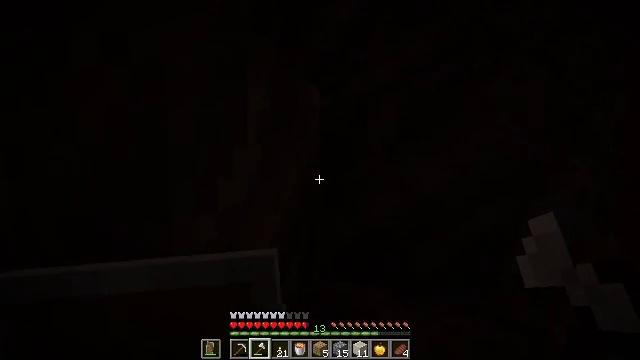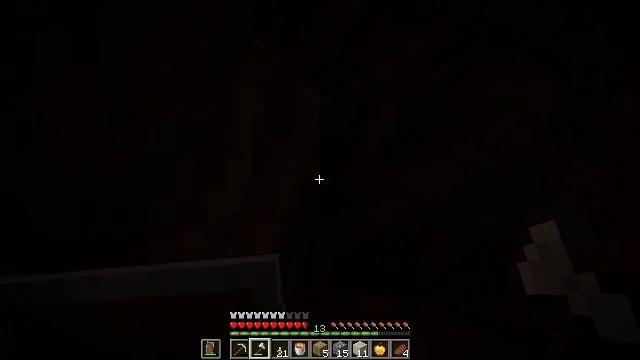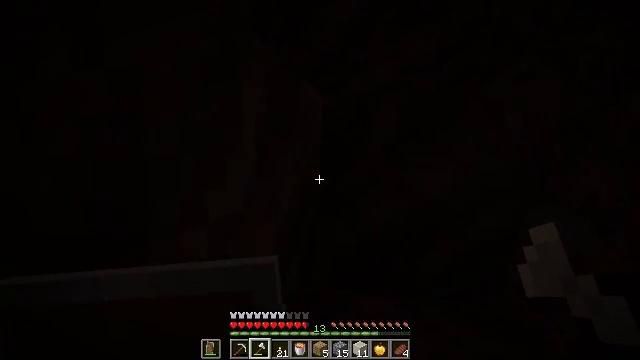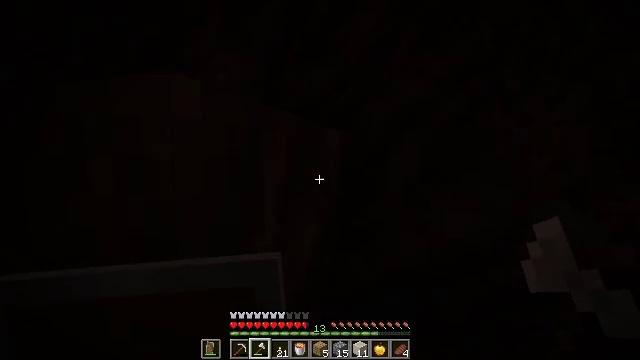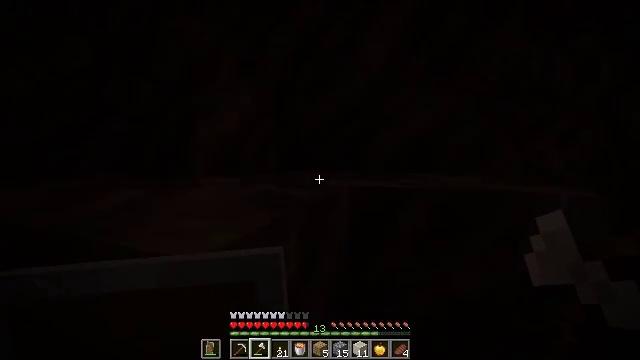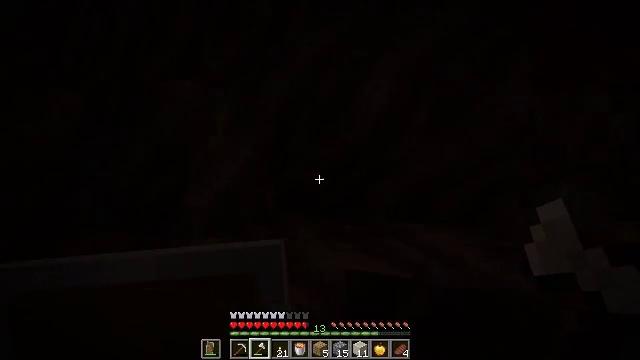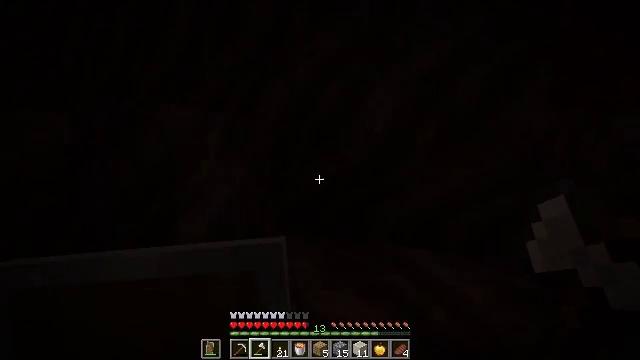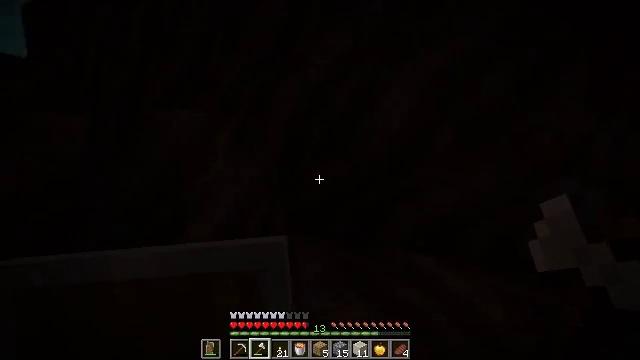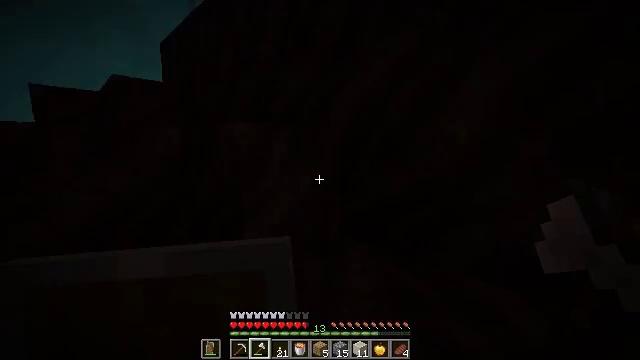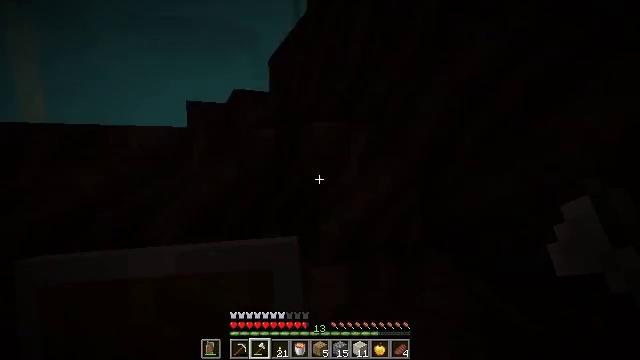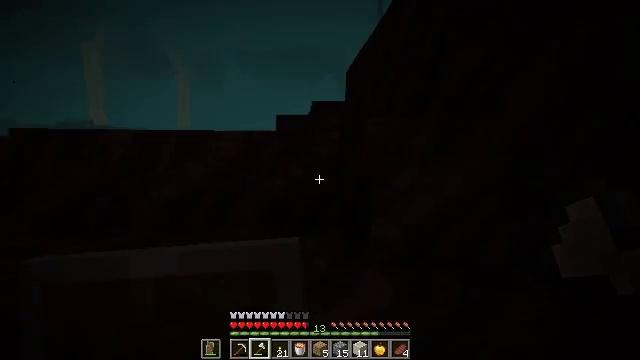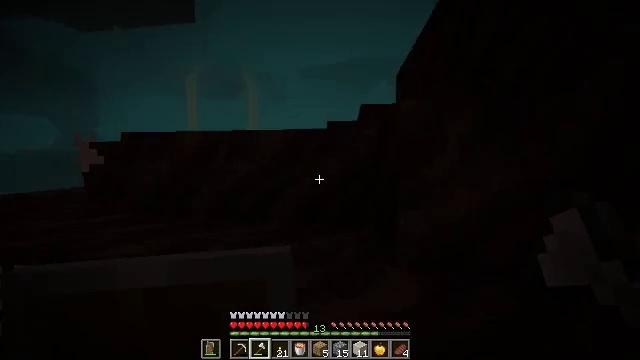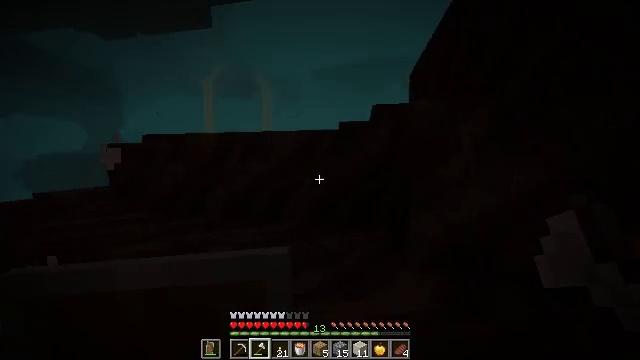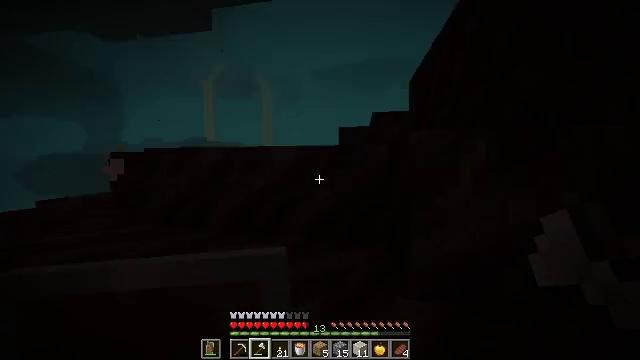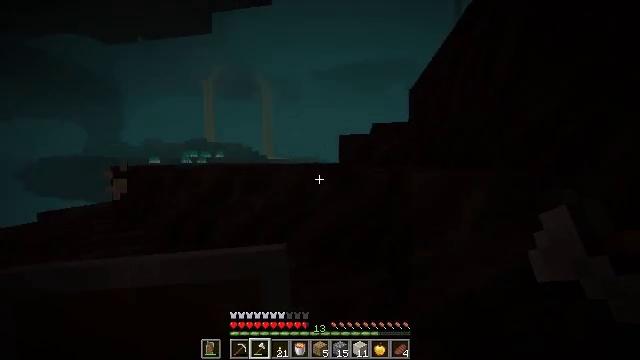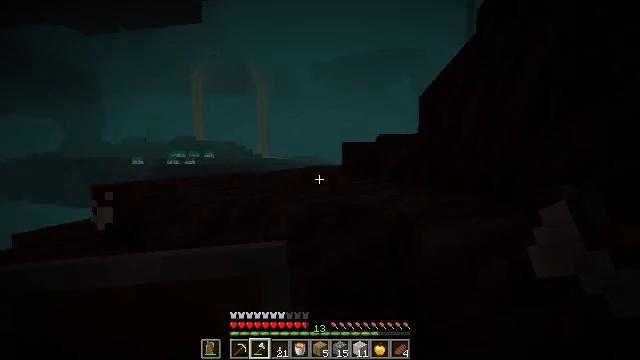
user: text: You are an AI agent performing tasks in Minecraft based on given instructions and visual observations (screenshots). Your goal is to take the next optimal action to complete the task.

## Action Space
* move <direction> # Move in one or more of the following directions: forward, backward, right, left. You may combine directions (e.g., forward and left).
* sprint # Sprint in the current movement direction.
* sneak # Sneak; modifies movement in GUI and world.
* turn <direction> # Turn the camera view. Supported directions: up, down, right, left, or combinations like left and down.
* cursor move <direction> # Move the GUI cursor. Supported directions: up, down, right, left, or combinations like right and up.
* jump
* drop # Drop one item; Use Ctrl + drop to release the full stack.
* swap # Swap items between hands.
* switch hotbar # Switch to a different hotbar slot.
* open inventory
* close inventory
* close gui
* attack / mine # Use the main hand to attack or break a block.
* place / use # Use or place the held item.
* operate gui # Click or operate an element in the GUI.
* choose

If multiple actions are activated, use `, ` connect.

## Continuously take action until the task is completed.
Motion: motion action
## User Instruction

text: Break the block holding the soul fire.
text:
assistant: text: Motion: move forward, sprint
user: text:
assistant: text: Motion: move forward, sprint
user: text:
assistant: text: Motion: move forward, sprint, turn left, jump
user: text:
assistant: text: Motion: move forward, sprint, turn left, jump
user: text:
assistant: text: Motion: move forward, sprint, jump
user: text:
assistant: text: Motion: move forward and move right, sprint, turn left, jump
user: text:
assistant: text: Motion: move forward and move right, sprint, turn left and down, jump
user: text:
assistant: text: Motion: move forward and move right, sprint, turn left, jump
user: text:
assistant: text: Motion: move forward and move right, sprint, turn left
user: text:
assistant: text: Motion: move forward and move right, sprint, turn left and up
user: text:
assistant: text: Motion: move forward, sprint, turn left and up
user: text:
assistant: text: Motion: move forward, sprint, turn left
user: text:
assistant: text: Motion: move forward and move left, sprint, jump
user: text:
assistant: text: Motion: move forward and move left, sprint, jump
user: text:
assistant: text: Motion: move forward and move left, sprint, jump
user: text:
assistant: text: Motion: move forward and move left, sprint, jump
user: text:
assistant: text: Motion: move forward and move left, sprint
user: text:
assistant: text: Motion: move forward, sprint, turn right and down
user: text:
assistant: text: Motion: move forward, sprint, turn right
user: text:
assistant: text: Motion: move forward, sprint
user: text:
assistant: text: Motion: move forward, sprint
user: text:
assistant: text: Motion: move forward, sprint
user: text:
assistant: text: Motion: move forward, sprint, jump
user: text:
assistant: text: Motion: move forward, sprint, jump
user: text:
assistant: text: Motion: move forward, sprint, jump
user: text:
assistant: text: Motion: move forward, sprint, jump
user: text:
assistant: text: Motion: move forward, sprint, jump
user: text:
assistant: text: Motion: move forward, sprint, jump
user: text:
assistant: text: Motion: move forward, sprint, jump
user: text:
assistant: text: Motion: move forward, sprint, jump